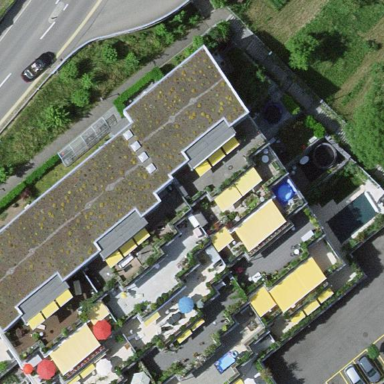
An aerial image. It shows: Part of building.